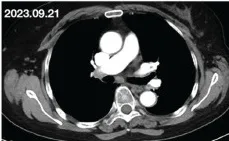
Changes in target lesion during treatment. (J-L) CT scan after 15 months of treatment. The red arrows mark the target lesions.
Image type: radiology (ct)